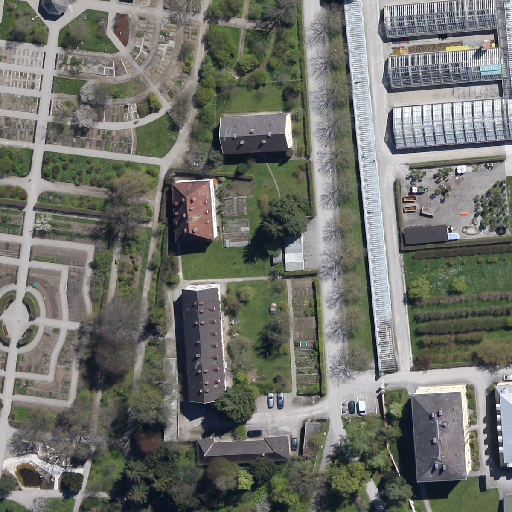
Referring expression: light-duty vehicle